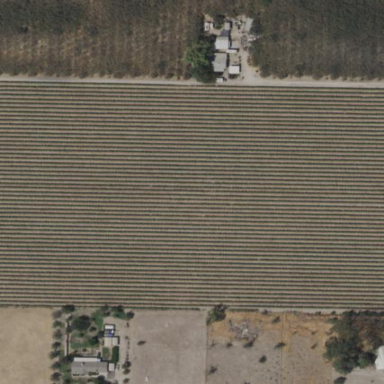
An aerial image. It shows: Orchard.